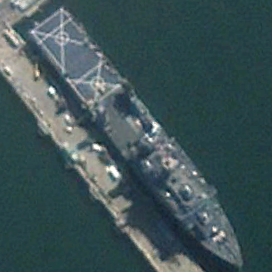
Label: combat